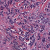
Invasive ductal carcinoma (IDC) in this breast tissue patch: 1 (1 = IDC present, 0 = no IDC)